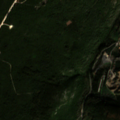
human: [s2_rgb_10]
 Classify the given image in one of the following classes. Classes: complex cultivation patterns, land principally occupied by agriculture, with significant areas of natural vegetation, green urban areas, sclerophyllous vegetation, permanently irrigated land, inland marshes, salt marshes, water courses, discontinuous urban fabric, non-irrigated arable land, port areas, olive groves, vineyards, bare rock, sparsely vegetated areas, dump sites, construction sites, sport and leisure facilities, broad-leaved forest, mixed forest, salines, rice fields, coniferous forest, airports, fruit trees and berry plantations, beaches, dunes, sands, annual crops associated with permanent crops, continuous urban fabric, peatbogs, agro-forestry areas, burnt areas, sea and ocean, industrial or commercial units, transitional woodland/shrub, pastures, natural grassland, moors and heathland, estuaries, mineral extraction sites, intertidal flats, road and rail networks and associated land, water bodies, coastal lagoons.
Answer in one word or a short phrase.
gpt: complex cultivation patterns, broad-leaved forest, coniferous forest, sclerophyllous vegetation, transitional woodland/shrub